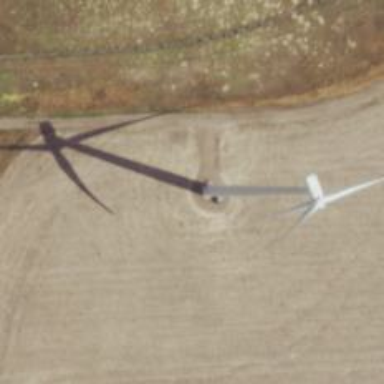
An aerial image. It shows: Wind turbine generator that utilizes wind as its source for generating electricity. It is of the horizontal axis type.